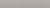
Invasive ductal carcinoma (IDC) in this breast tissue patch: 0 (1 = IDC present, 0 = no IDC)